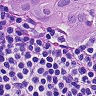
Metastatic tissue present: yes